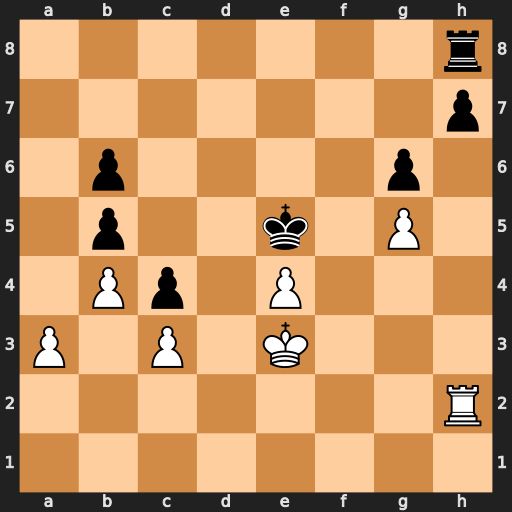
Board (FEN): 7r/7p/1p4p1/1p2k1P1/1Pp1P3/P1P1K3/7R/8
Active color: w
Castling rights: -
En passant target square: -
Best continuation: Rd2 Ke6 Rd5